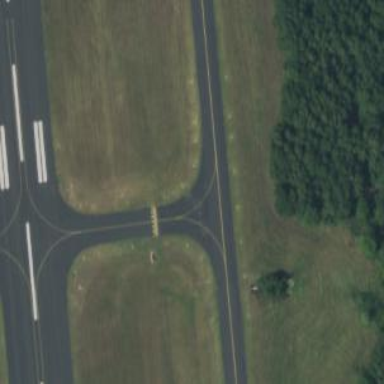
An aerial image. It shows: View of taxiway at the airport.